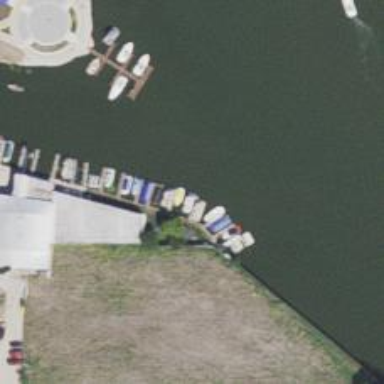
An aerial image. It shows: Man-made pier.